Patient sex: F
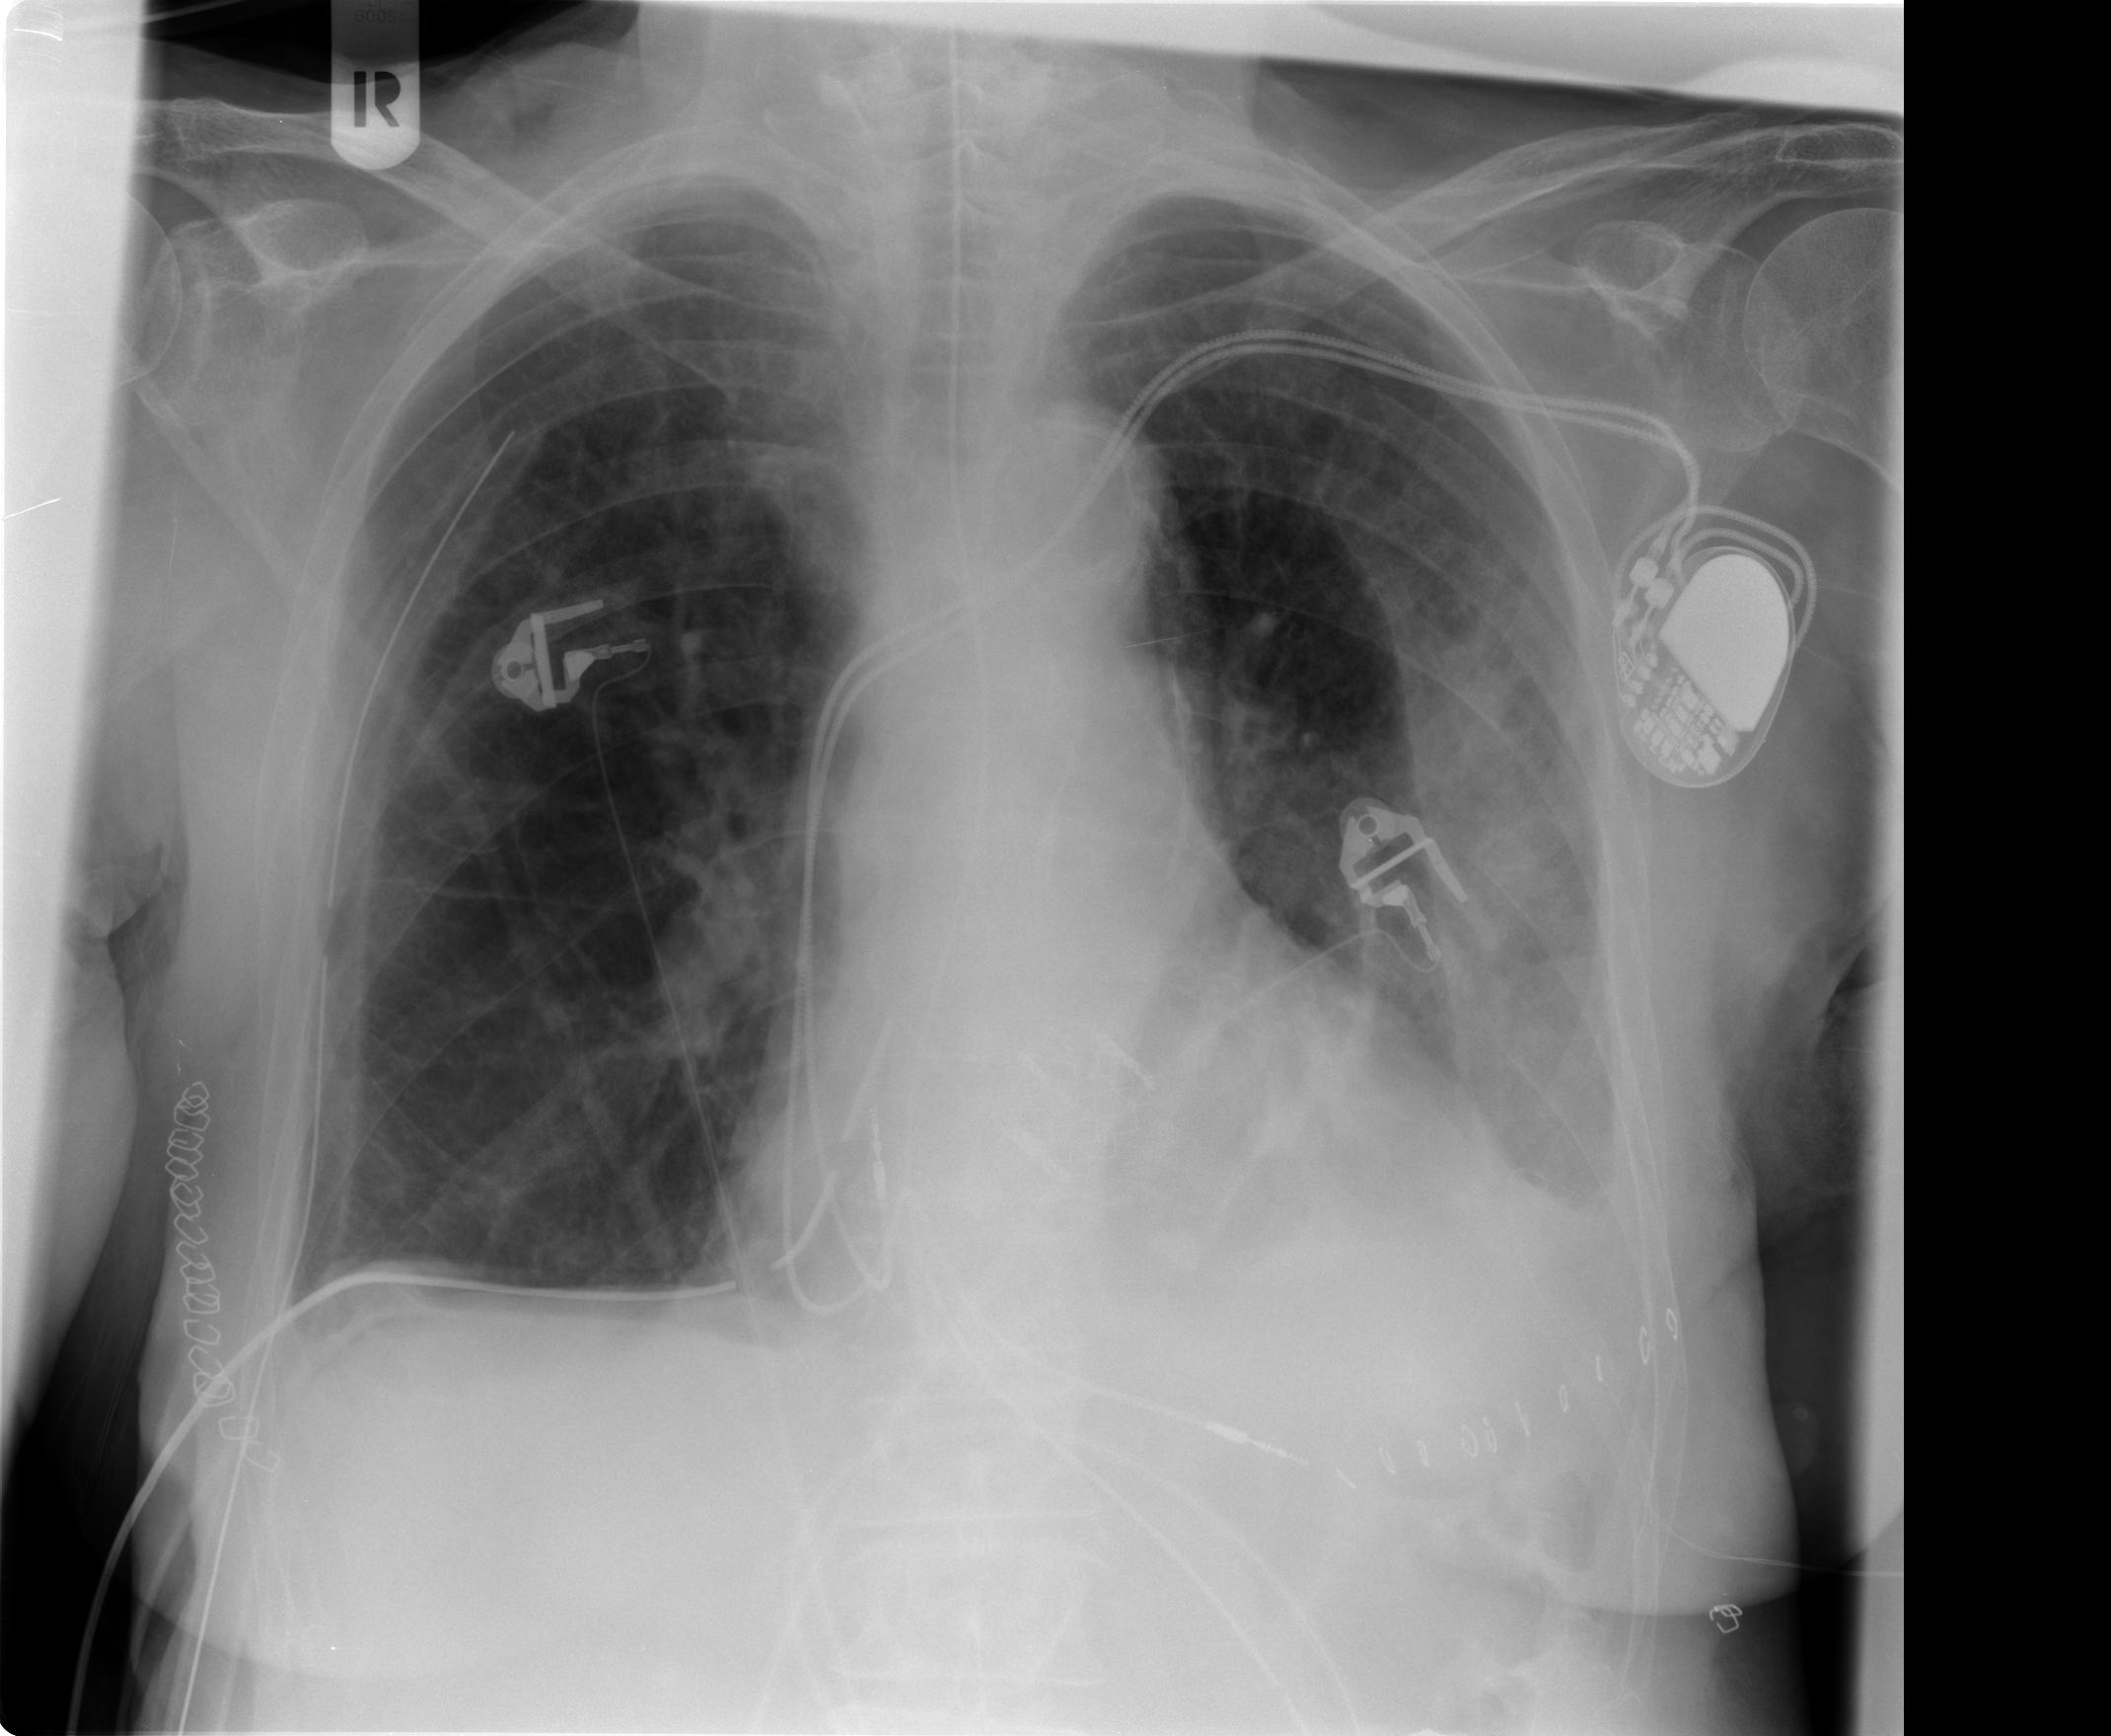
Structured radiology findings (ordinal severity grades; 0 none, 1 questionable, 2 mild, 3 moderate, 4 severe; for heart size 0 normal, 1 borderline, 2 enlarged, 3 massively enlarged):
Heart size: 1
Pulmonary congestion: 0
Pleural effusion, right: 0
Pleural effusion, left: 2
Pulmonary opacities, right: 0
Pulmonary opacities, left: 0
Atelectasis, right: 1
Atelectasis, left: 2